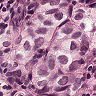
Metastatic tissue present: yes